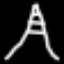
Label: The Eiffel Tower